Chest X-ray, AP view. Patient: 79 years old, sex F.
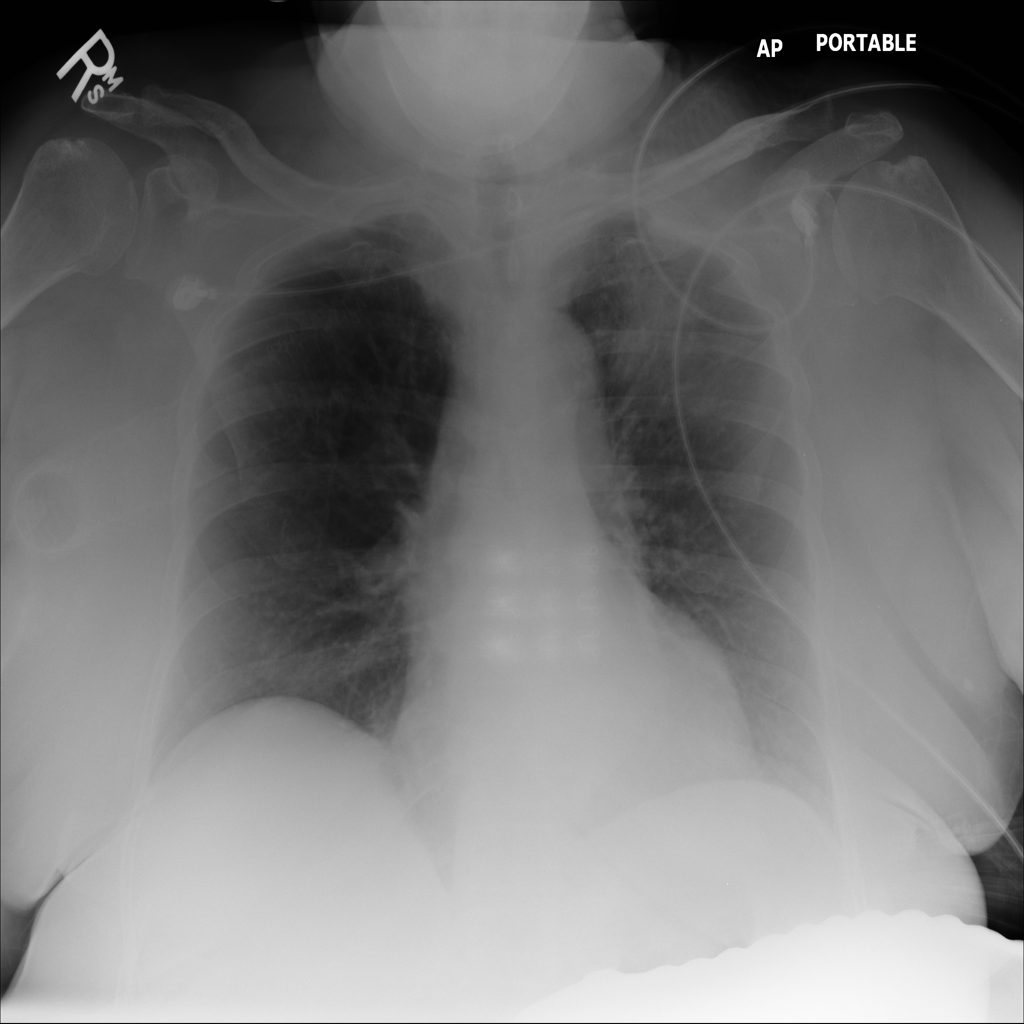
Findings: Infiltration